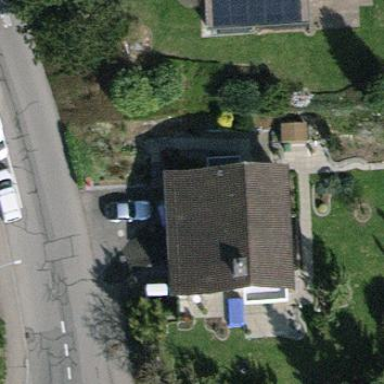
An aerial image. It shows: Detached building.